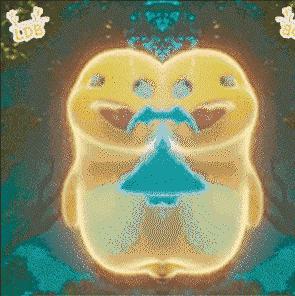
Label: nailong